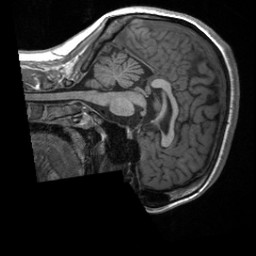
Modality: T1w
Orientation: sagittal
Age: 33
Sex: female
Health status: healthy
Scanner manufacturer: siemens
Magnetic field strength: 3 T
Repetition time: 2 s
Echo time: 0.00232 s